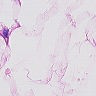
Metastatic tissue present: no